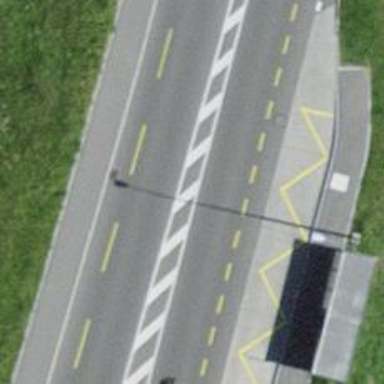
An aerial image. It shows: Primary highway with designated cycle lane on the left side and sidewalk.